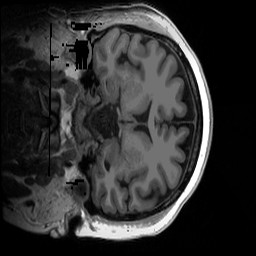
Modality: T1w
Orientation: coronal
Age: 34
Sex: female